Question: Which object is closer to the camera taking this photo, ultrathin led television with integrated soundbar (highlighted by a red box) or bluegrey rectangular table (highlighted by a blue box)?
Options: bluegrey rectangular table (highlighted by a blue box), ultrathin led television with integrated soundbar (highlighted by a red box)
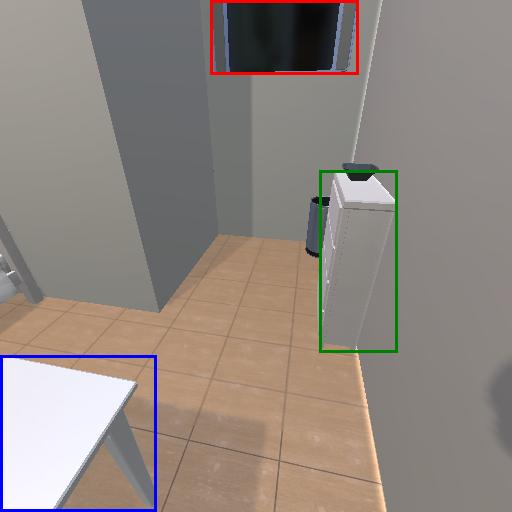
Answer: bluegrey rectangular table (highlighted by a blue box)